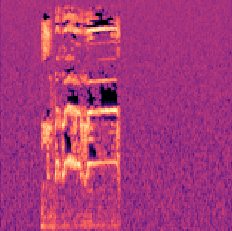
Sound class: Rooster